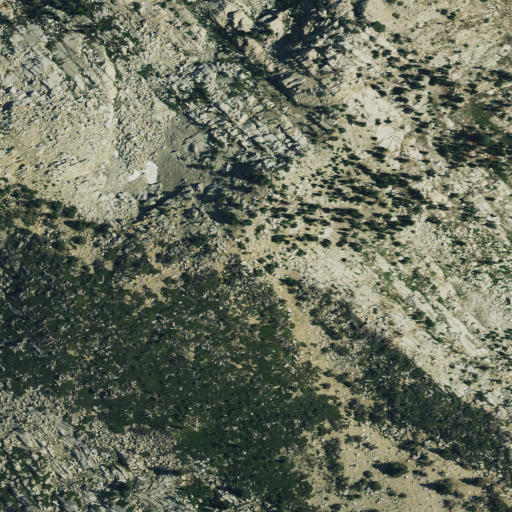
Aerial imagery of mountain in California named Tells Peak containing shrub and barren land